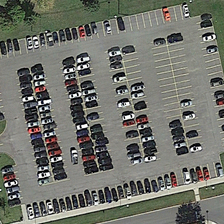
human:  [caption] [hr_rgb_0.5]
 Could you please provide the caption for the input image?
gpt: there are many green plants and lawns around the parking lot .

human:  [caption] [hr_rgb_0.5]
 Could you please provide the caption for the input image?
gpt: on the other side of the road is a very wide parking lot .

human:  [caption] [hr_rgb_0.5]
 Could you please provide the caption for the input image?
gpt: there are many green plants and lawns around the parking lot .

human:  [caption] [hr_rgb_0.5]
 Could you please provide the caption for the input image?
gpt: on the other side of the road is a very wide parking lot .

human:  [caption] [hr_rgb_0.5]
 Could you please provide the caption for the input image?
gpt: there are many green plants and lawns around the parking lot .